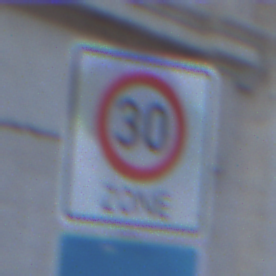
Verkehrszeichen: BeginnZone30
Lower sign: Sackgasse
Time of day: SunriseSunset
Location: Outdoor (Urban)
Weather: Clear
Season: NotSpecified
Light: Natural